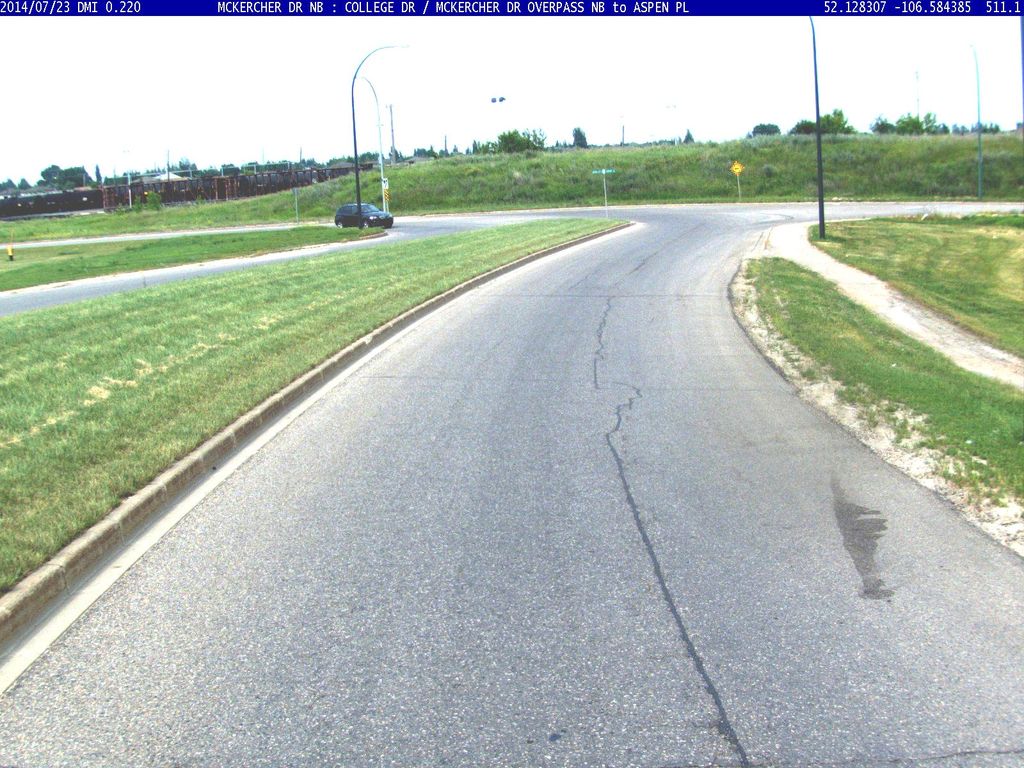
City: saskatoon